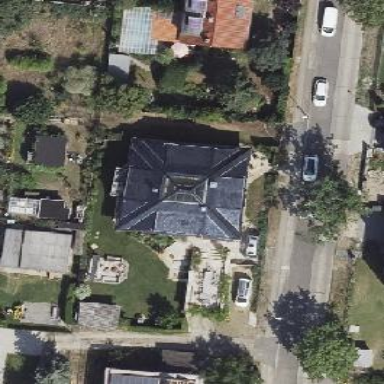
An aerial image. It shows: House with pyramidal roof shape.